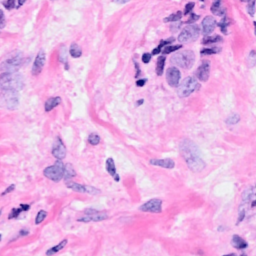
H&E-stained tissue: Breast